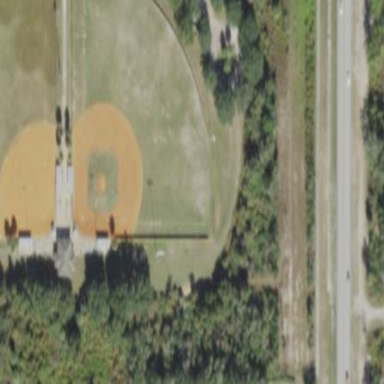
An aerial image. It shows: Baseball pitch for leisure land activities.